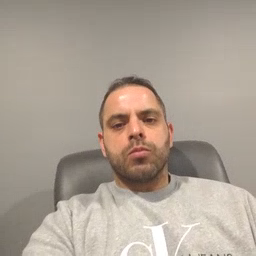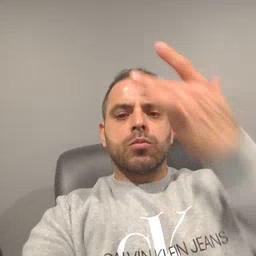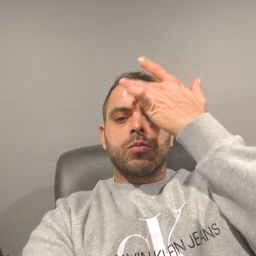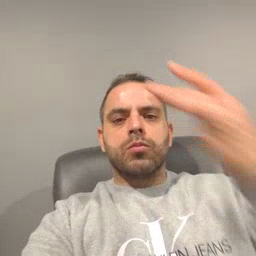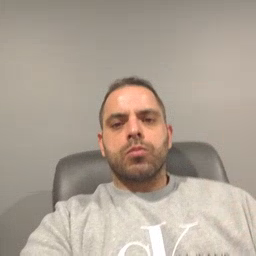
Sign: sick